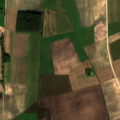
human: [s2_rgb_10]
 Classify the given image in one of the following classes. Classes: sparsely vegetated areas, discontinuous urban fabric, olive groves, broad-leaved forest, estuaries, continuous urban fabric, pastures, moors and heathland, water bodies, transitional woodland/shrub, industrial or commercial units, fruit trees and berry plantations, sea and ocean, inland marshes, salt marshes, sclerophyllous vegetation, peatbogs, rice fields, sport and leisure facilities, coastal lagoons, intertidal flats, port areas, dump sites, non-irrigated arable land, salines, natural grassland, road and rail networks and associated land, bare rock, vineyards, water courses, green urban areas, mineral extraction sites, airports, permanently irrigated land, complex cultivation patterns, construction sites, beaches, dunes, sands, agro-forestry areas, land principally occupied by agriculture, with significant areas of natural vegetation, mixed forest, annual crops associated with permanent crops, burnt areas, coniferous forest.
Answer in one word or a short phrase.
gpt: non-irrigated arable land, pastures